Interaction volume radius: 5 \u00c5
Interaction volume height: 25 \u00c5
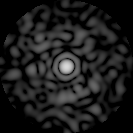
Disorder parameter: 0.8295